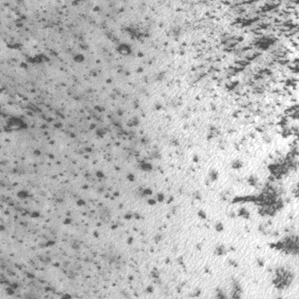
Label: frost